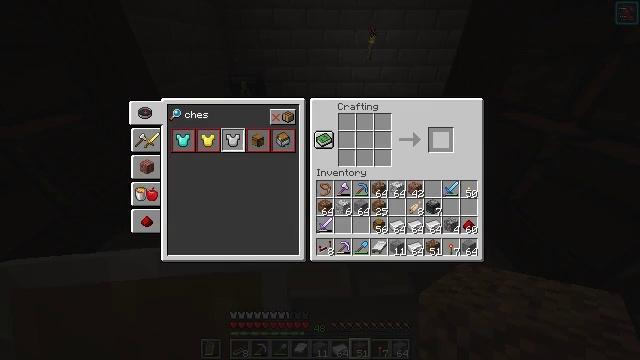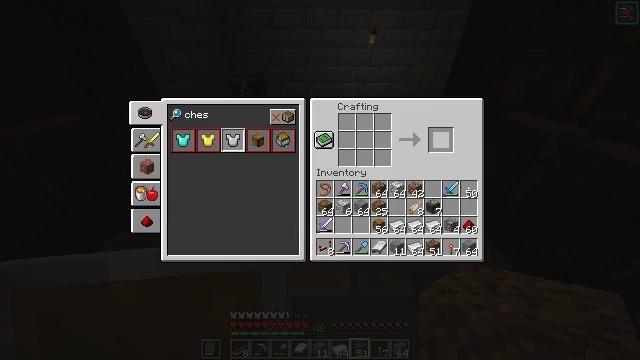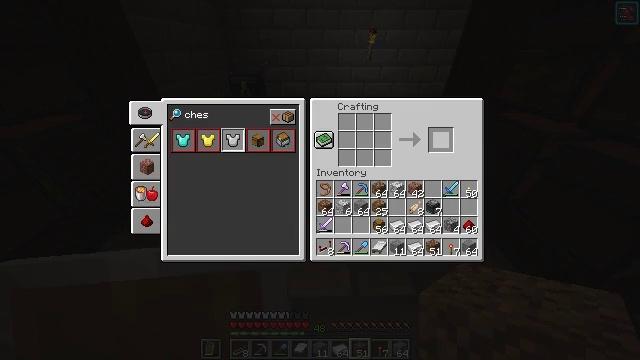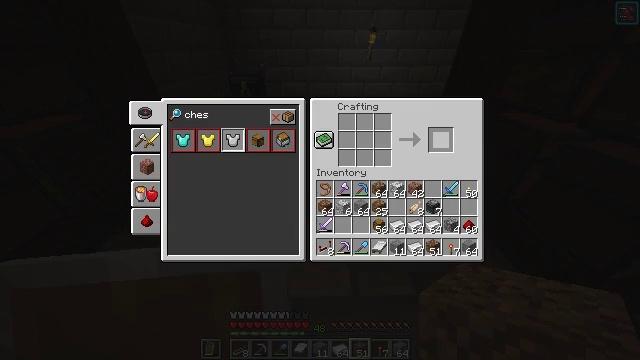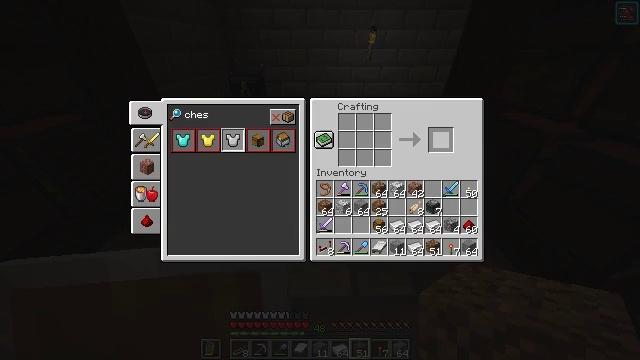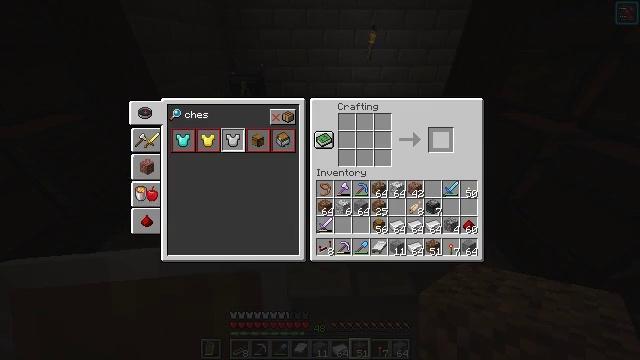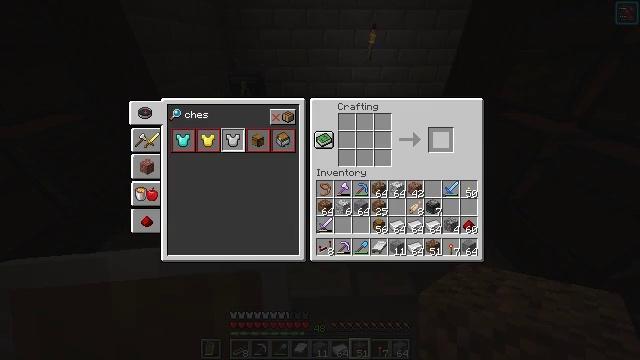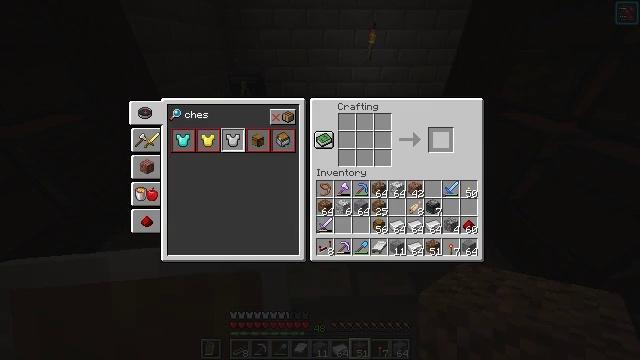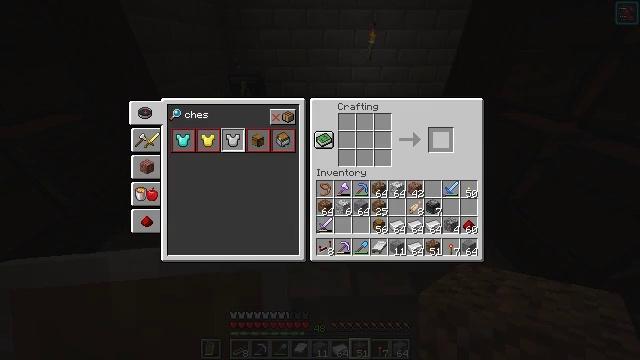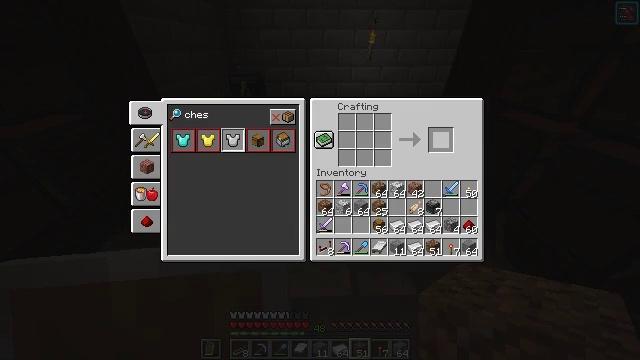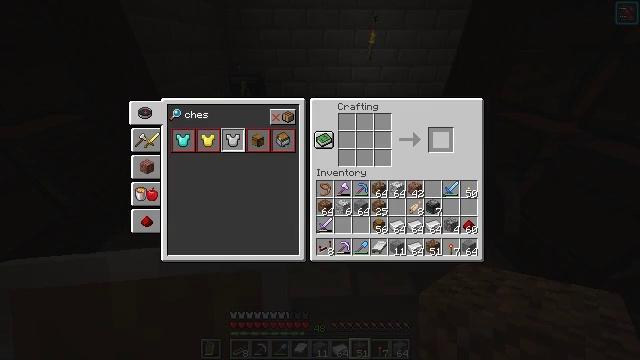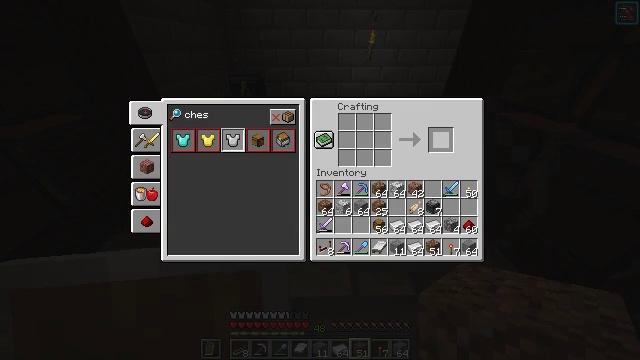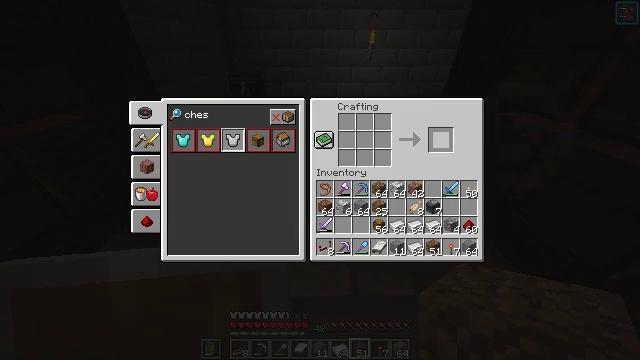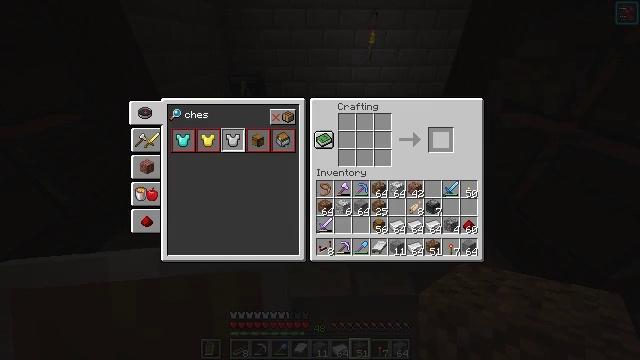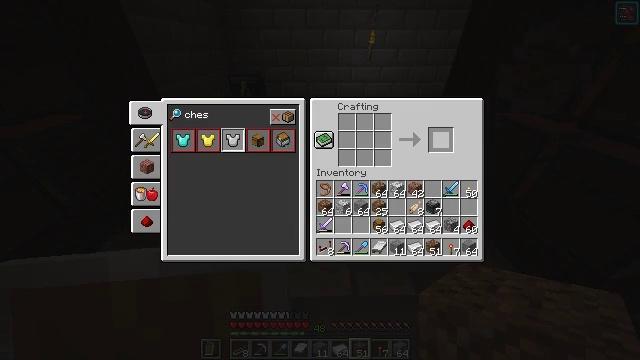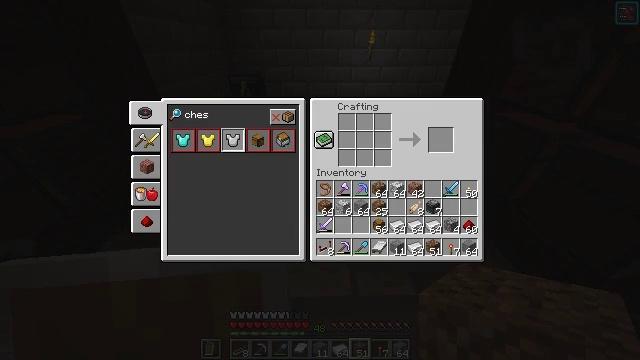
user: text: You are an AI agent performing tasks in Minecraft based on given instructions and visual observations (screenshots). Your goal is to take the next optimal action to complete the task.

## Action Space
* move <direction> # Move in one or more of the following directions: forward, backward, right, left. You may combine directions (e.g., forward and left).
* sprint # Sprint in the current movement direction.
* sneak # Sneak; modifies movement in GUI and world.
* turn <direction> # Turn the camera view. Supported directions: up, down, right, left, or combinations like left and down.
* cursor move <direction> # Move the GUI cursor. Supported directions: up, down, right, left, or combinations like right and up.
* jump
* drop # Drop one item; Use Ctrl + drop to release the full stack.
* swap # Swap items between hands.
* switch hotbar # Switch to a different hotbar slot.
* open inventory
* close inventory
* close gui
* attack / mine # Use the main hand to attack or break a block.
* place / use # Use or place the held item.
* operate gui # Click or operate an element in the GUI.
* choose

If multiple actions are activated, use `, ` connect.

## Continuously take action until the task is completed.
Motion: motion action
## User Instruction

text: Use iron ingots and a chest to craft a hopper.
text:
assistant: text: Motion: sneak, open gui
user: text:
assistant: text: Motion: sneak
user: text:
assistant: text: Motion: sneak
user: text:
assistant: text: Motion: sneak
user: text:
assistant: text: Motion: sneak
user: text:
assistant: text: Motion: sneak
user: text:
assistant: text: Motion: sneak
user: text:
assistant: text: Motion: sneak
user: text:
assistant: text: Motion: sneak
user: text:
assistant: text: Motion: sneak
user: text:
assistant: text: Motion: sneak
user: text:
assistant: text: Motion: no_op
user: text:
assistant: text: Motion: no_op
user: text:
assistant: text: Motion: no_op
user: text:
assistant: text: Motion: cursor move left
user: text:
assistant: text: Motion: cursor move left and up
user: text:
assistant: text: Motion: cursor move left and up
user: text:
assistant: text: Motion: cursor move left
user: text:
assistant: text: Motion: cursor move left
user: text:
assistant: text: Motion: cursor move left
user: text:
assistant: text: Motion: cursor move left
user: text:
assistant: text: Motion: no_op
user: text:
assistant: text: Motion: no_op
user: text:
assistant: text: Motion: no_op
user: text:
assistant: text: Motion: operate gui
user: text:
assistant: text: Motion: operate gui
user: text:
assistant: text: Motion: no_op
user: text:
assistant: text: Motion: no_op
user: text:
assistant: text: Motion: no_op
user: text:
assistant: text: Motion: no_op